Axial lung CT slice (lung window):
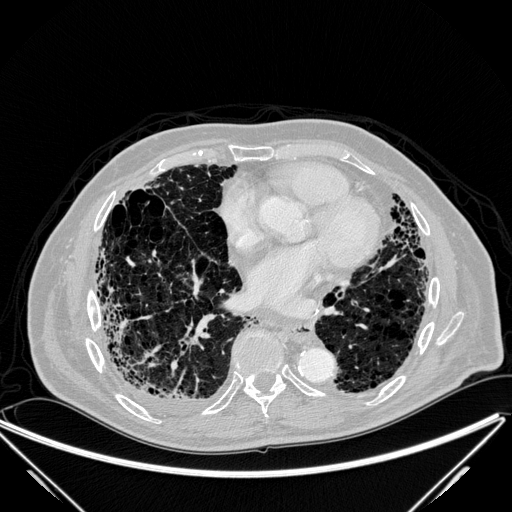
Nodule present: no